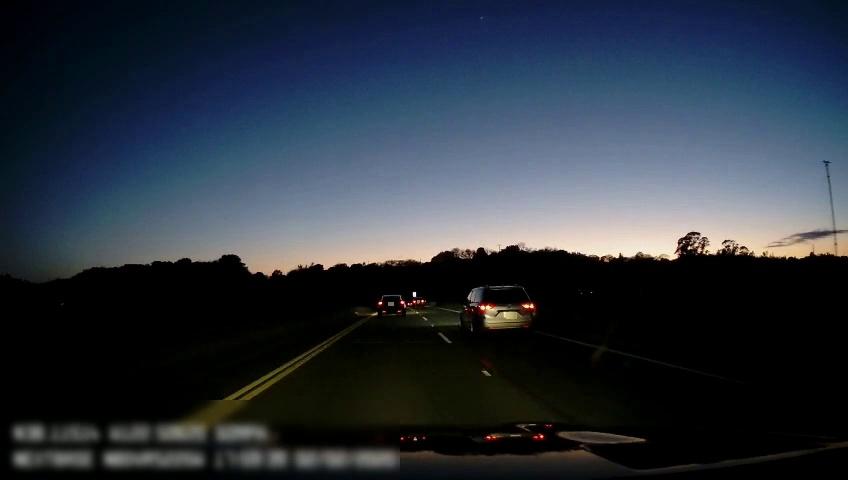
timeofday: Dusk/Dawn/Twilight
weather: Sunny
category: Drivable Space
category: Vehicles | SUV
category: Vehicles | Car
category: Vehicles | Car
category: Lanes | Current Lane
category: Lanes | Current Lane
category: Lanes | Alternate Lane